Field crop: tomato
Growth stage: 1
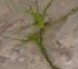
Species: cyperus